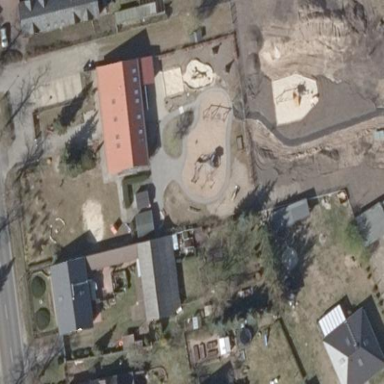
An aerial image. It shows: Kindergarten.